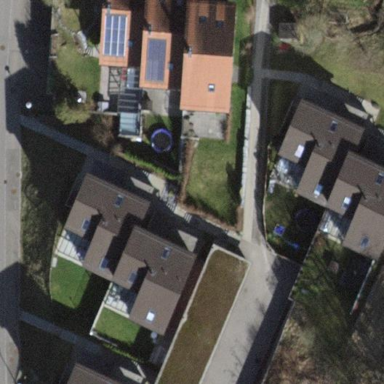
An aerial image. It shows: View of roof of building.